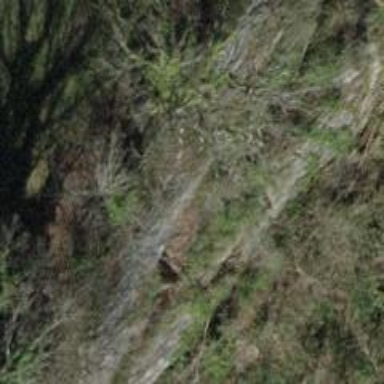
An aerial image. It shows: Natural cliff.